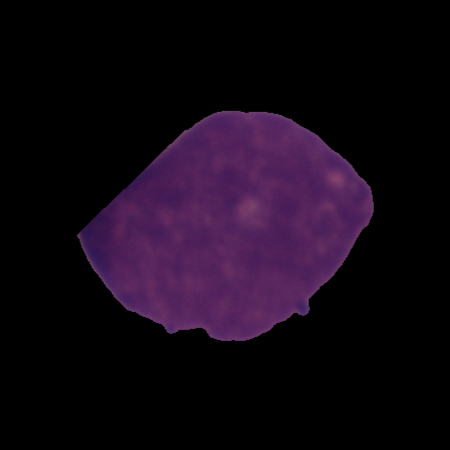
Label: cancer